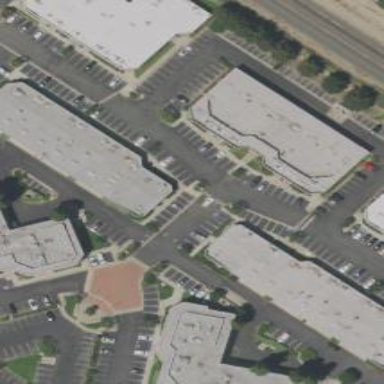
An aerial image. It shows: Commercial building.